Question: Which trophy is playing?
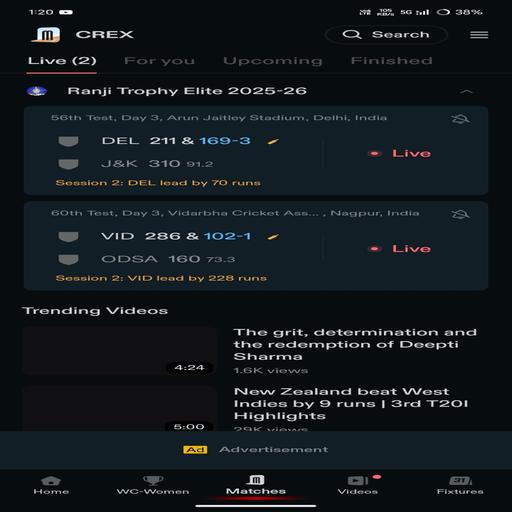
Answer: Ranji Trophy Elite